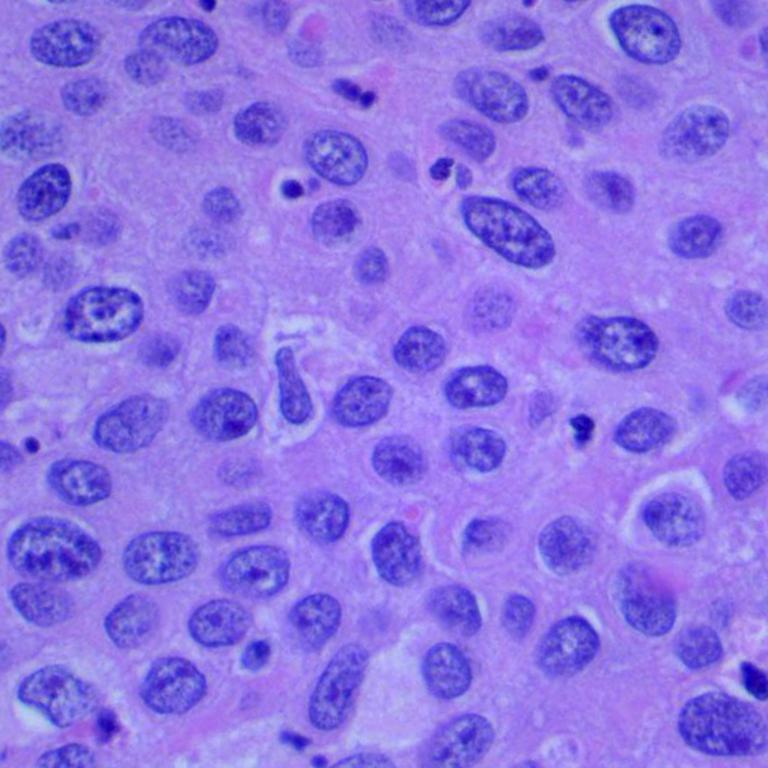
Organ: lung
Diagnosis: squamous carcinomas